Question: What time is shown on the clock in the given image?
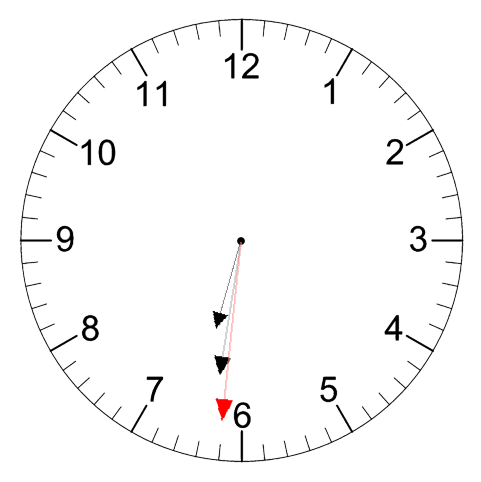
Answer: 06:31:31